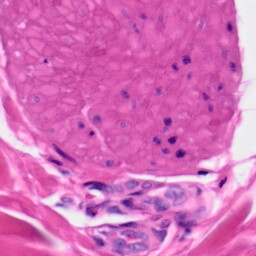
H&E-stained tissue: Skin